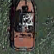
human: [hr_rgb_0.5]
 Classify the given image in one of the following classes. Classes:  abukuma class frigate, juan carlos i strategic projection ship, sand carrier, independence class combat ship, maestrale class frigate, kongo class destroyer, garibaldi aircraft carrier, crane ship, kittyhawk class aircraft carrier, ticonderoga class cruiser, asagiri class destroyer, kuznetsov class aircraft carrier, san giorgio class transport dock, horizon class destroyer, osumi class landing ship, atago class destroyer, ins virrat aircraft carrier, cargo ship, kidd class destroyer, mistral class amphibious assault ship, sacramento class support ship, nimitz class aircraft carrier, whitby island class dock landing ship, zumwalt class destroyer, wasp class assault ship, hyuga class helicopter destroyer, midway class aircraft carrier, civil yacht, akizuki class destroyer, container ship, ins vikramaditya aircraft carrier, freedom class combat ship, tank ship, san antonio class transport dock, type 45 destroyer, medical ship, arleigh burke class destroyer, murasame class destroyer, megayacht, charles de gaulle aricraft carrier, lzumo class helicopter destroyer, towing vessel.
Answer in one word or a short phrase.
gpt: Towing vessel